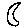
Label: moon